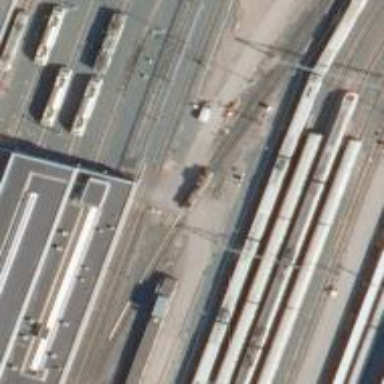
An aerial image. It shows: Railway signal.